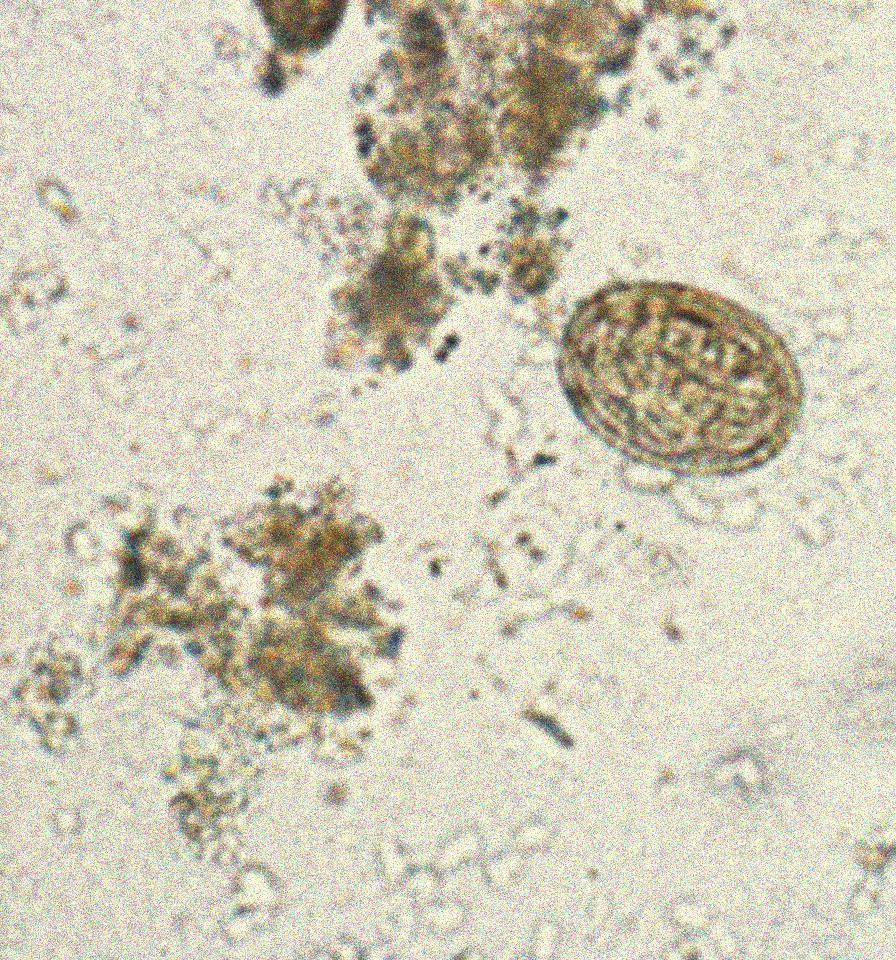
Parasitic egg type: Ascaris lumbricoides